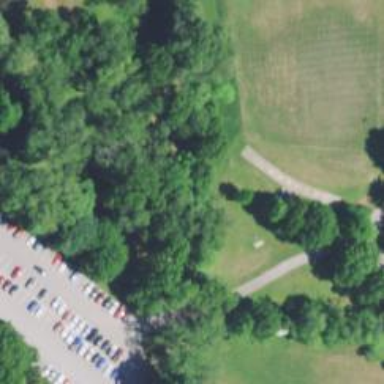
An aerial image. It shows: Disc golf tee area.